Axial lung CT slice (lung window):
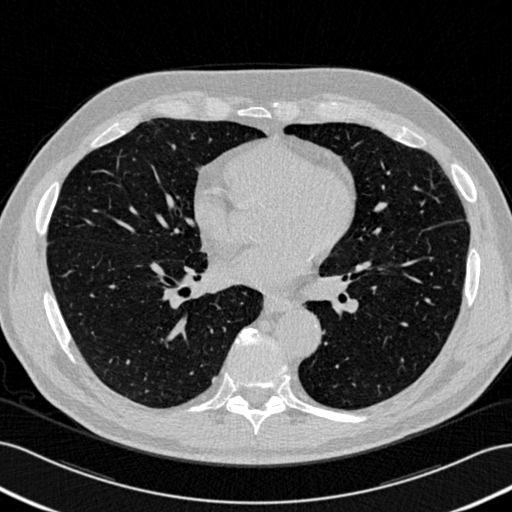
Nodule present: no